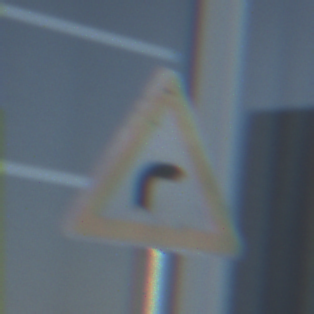
Verkehrszeichen: KurveRechts
Umgebung: Outdoor, Urban
Tageszeit: MorningAfternoon
Wetter: Clear
Licht: Natural
Jahreszeit: NotSpecified
Kontrast: HighContrast